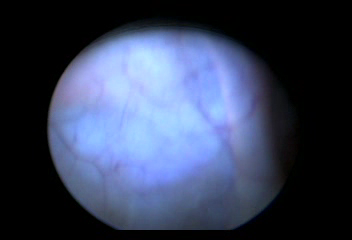
Modality: BLC
Class: Normal mucosa
Bladder cancer association: No